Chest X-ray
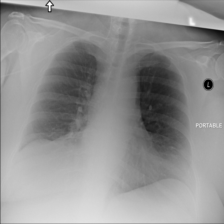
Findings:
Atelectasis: negative
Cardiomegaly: negative
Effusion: negative
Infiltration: negative
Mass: negative
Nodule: negative
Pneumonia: negative
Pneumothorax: negative
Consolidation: negative
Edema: negative
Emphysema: negative
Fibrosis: negative
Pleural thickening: negative
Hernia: negative